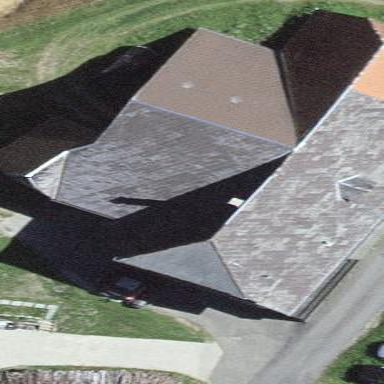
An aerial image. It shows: Farm building.